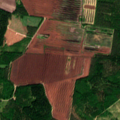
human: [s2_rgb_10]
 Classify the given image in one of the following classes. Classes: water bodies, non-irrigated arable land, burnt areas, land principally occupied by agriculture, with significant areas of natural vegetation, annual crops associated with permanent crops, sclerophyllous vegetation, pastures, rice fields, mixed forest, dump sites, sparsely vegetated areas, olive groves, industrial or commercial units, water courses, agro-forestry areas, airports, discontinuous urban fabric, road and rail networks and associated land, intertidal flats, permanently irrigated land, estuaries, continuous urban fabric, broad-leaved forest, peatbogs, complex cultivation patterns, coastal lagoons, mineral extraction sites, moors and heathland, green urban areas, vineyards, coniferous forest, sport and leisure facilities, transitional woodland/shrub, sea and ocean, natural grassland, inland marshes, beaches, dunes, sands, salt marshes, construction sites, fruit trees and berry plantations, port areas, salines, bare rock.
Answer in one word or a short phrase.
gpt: coniferous forest, transitional woodland/shrub, peatbogs